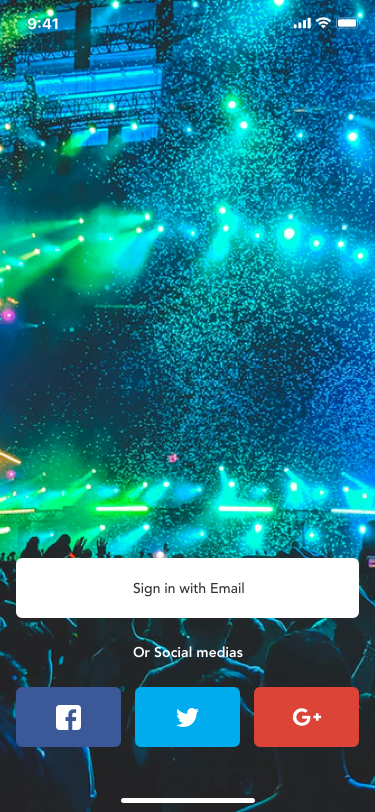
Text in this UI design:
Sign in with Email
Or Social medias